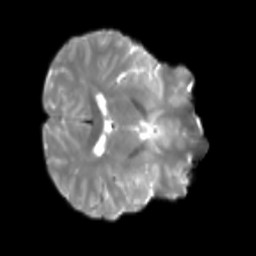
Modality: T2w
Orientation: axial
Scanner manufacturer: siemens
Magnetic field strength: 3 T
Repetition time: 4 s
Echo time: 0.0594 s